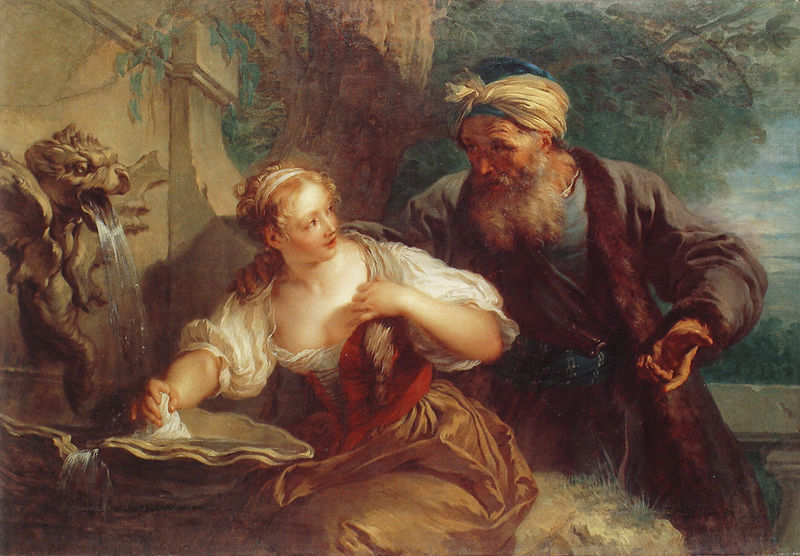
Titel: Der amouröse Antrag
Künstler: Francois Lemoyne
Institution: New York, Stair Sainty Matthiessen
Schlagwörter: baum, flügel, hand, mann, wasser, wäsche, ausschnitt, busen, frau, kleid, licht, bart, wand, schale, brunnen, bad, waschen, alter, becken, wasserhahn, korsett, turban, drache, susanna, überraschung